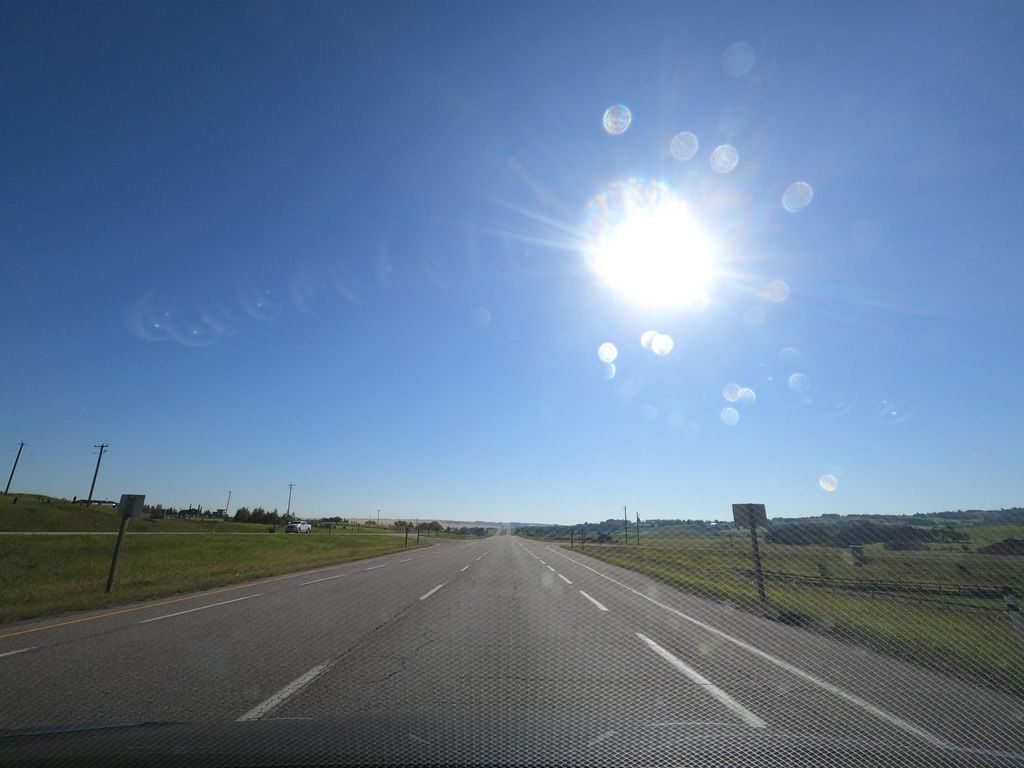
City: calgary